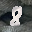
Label: 8